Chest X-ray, PA view. Patient: 45 years old, sex F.
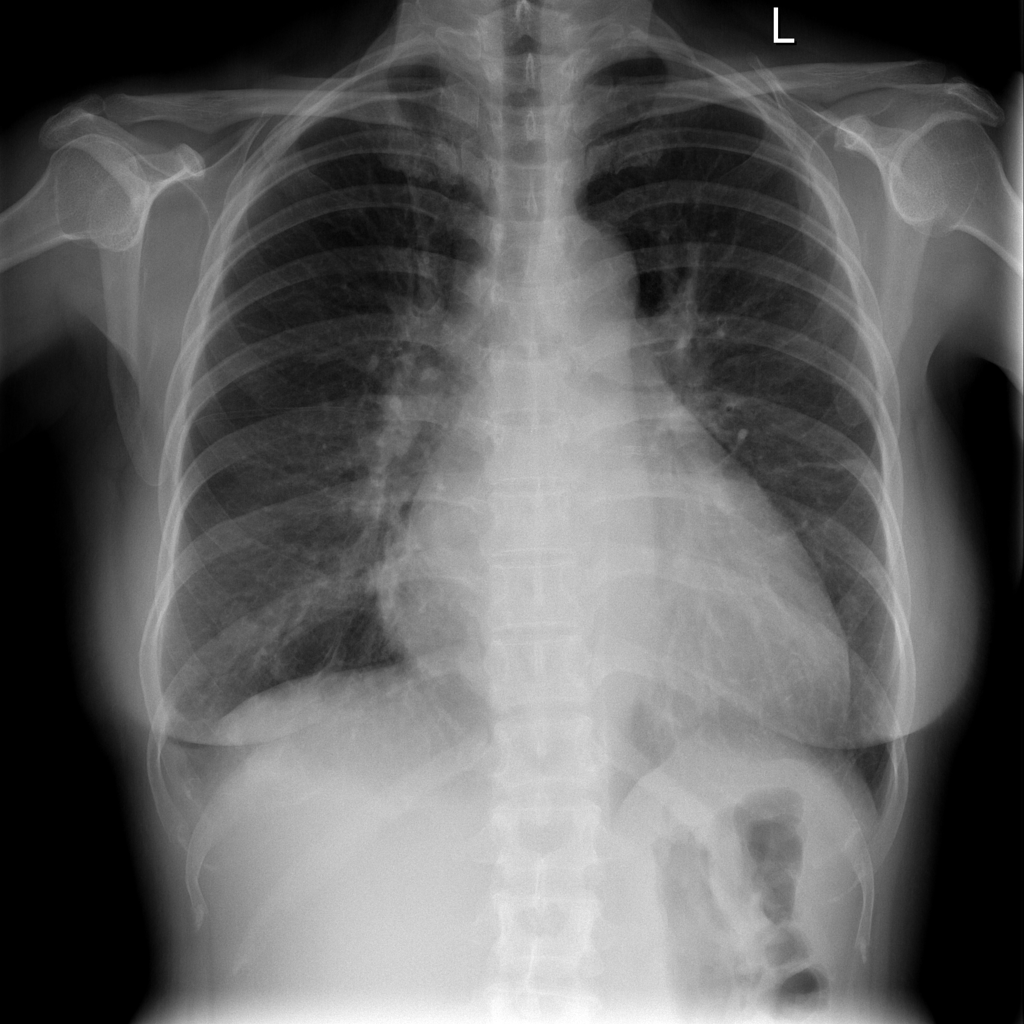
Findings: Atelectasis, Cardiomegaly, Effusion, Infiltration